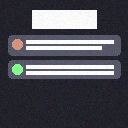
Screen state: on